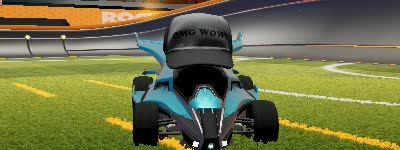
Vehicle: aftershock